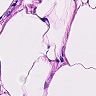
Metastatic tissue present: no